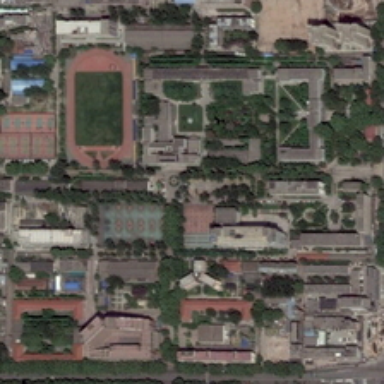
A large number of trees are planted in the school .